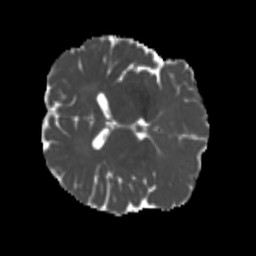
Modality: MD
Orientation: axial
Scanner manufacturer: siemens
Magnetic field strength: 3 T
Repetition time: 4 s
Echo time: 0.0594 s